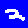
Digit: 2